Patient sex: M
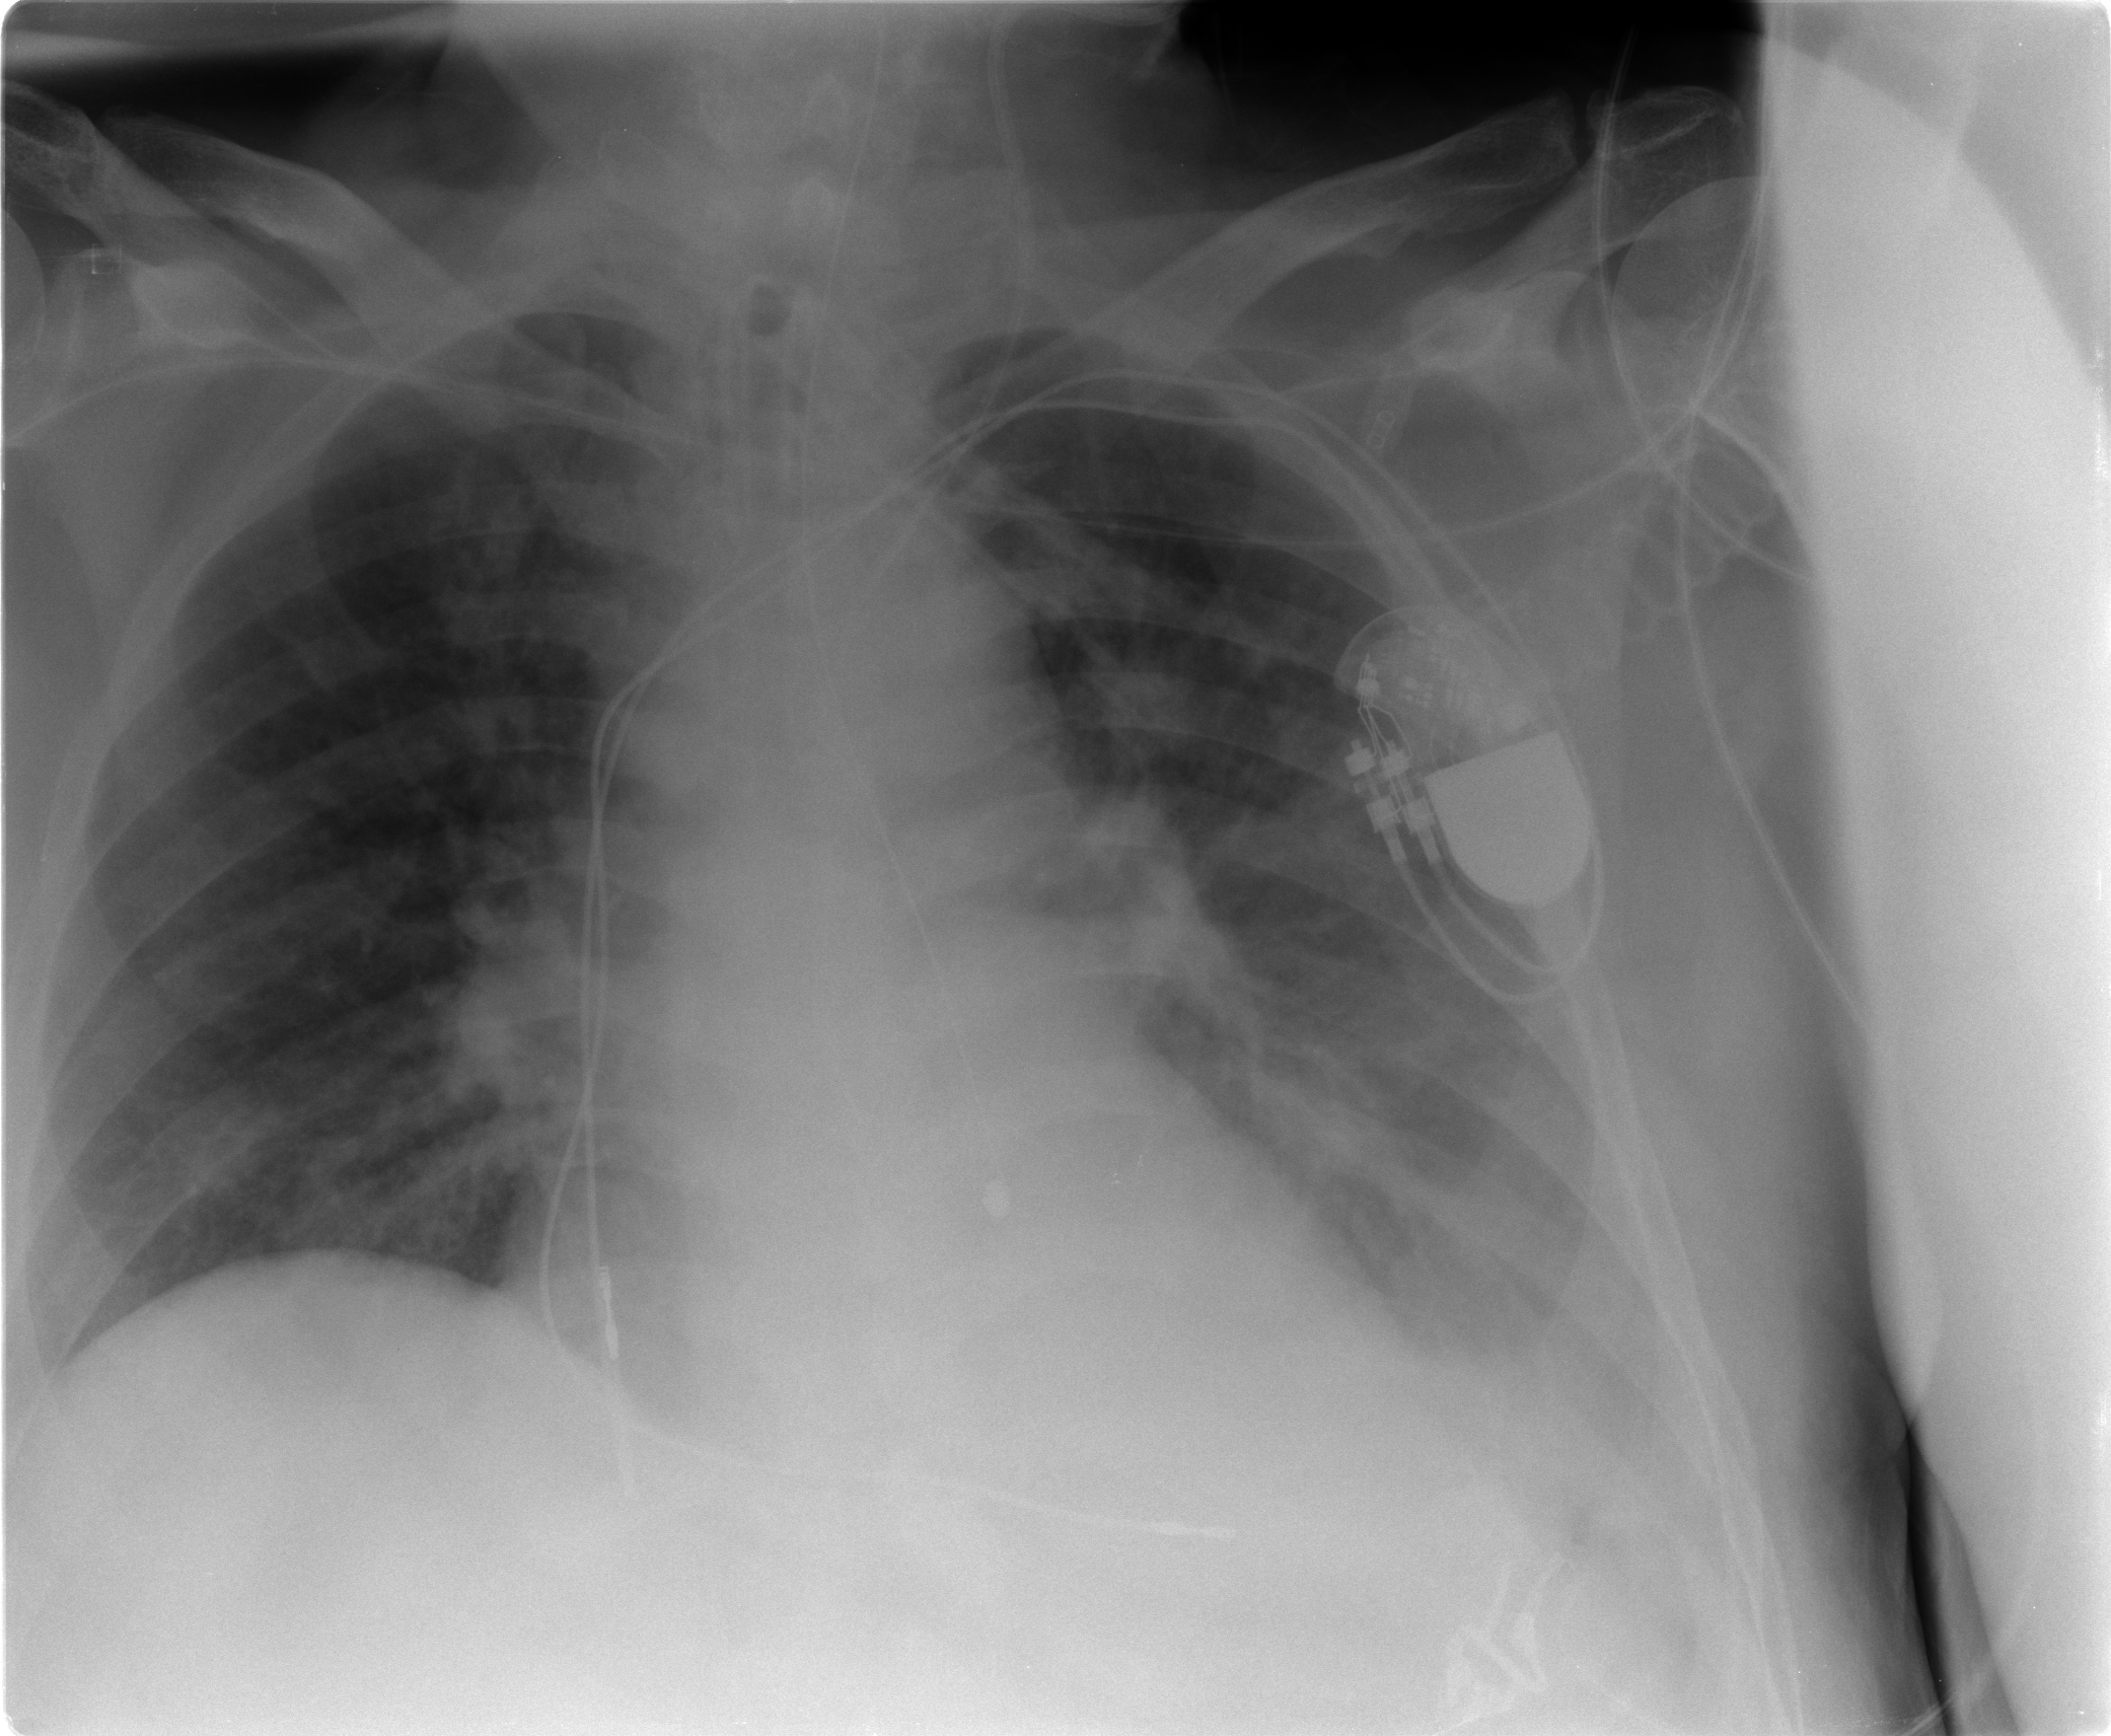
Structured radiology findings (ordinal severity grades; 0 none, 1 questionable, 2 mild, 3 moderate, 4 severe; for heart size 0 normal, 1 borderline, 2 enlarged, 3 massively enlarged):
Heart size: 2
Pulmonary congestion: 0
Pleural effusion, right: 0
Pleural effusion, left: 2
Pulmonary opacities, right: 0
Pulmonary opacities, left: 0
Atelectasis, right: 2
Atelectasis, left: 2